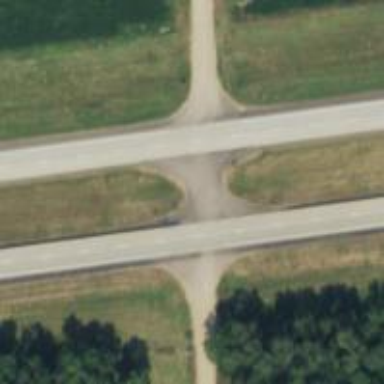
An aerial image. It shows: Trunk highway with expressway features.